Question: I am new to object oriented design and I wanted to do my first ever UML use case Diagram on a simple application which contains toolbar on the top left corner. The toolbar is called files and when the clicks on it,a drop down menu is opened with options to open a slide,save slide,make new slide and exit the application.
My question is, am I doing it correct with ?
This is my diagram.

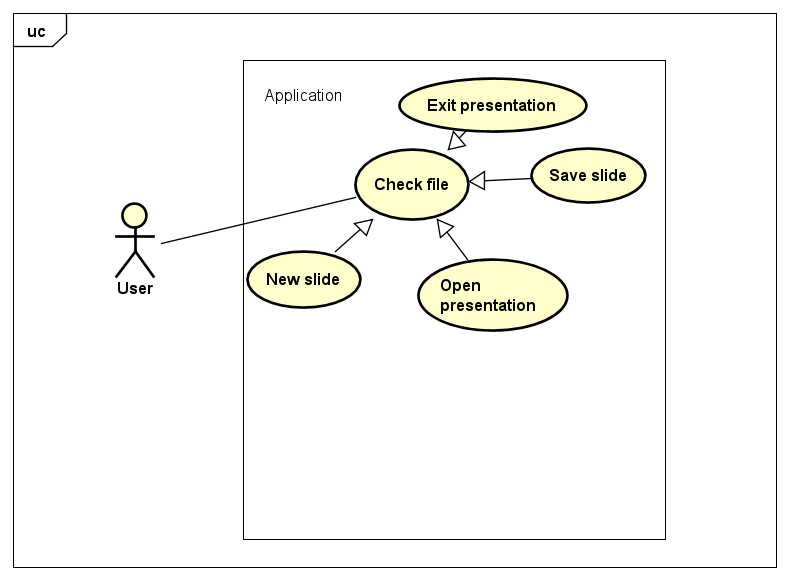
Answer: I am sorry to disapoint you, but I have to tell you that this practice is just plain wrong:
- From the point of view of the , the <URL> means that 'Open presentation' special form of 'Check file', and 'Save file' as well, and that the actor could use them interchangeably and independently. But this cannot be what you mean: exiting a presentation is at best a sub-part of checking a file- From the point of view of the , a use-case should represent a user goal. It's part of the problem space, i.e. what the user wants to achieve. It's not part of the solution space, i.e. how the user will achieve it. A toolbar is not a goal: it's a user-interface element.- From the perspective, use-case should not be used for user-interface design. It's not my own statement, but that of Jacobson, Booch and Rumbaugh, the founding fathers of UML:> The problem is that the [use-case] descriptions often contain implicit decisions about user-interfaces. Later, when the user interface designers suggest suitable user-interfaces for the use-case , they may be limited by those decisions.
in , page 164
So in conclusion, it's a bad idea to start use-cases from the user-interface. It locks you into your own design and ignores the user experience. You should focus instead only on the user needs. THe same use-case could then be used whether you'll implement it using a GUI interface, a chatbot interface, or a a voice-based interface.